Field crop: maize
Growth stage: 1
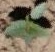
Species: datura